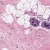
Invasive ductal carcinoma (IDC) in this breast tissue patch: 0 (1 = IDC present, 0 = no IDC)